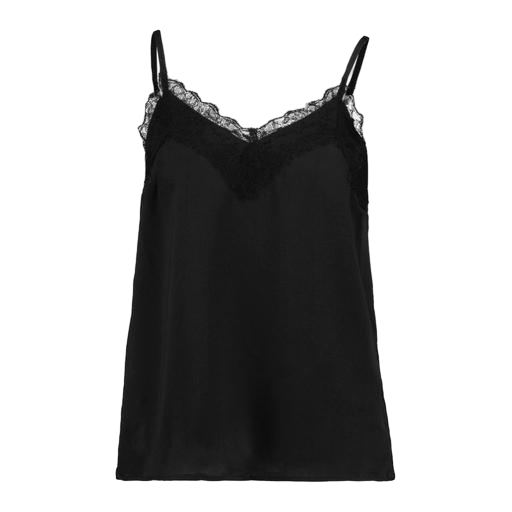
black dentelle lace-detail camisole, black samantha camisole, black lace cami, white background